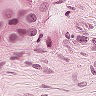
Metastatic tissue present: yes